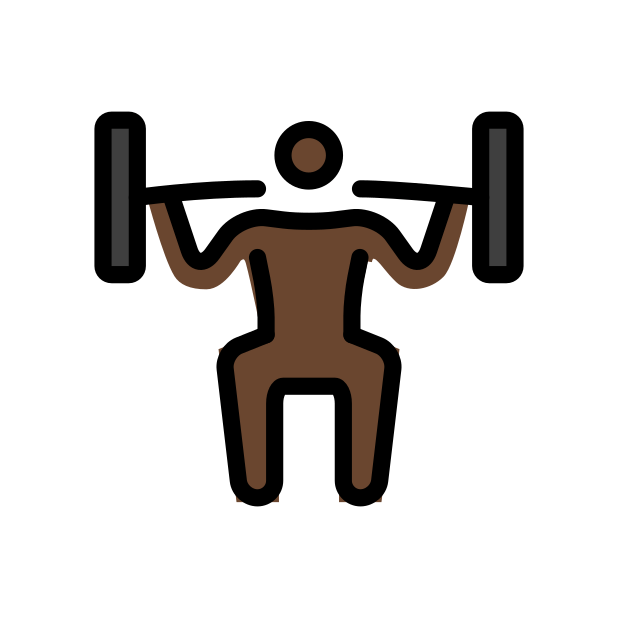
person lifting weights: dark skin tone